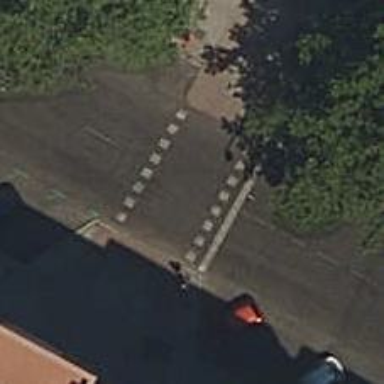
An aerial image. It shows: Asphalt footway with crossing controlled by traffic signals.